Question: I have a Maven multi module project, the parent project is "oscr" with several sub modules, one of them is "oscr-business".
When I create a task and want to add the current Mylyn context to it, each file is added twice, as you can see in the picture:

Note that all four files are displayed under the "oscr-business" project, so it seems that being a sub module is not an issue here.
Of course I would like to get rid of the first two files and only keep the "src/main/java" entry below.
How can I do that?
UPDATE
This is definitely not a Maven multi module problem, but a maven problem, when I create a project in eclipse that is a "Standard Java Project", everything works fine. But already a simple (non-multi-module) maven project shows the wrong behaviour.
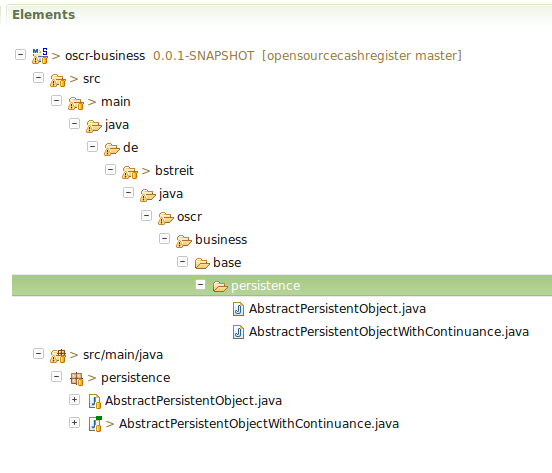
Answer: Seems to be a bug, caused by a missing "remove duplicates filter": <URL>